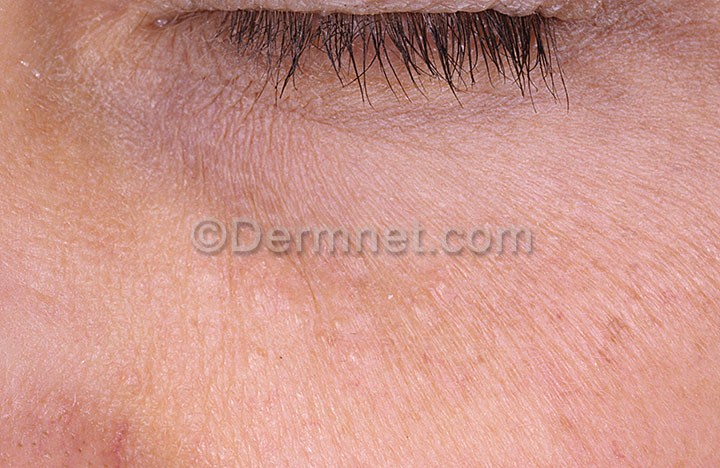
Disease: Seborrheic Keratoses and other Benign Tumors